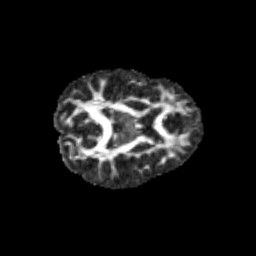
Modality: FA
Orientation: axial
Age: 10
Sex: male
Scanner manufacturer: siemens
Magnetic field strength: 3 T
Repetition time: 3.8 s
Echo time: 0.07 s